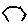
Label: hexagon